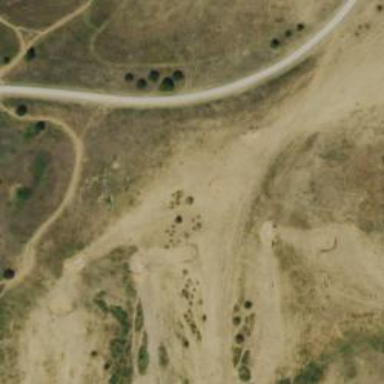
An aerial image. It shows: View of golf hole.